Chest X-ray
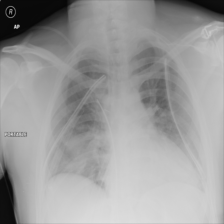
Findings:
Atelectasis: negative
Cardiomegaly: negative
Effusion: negative
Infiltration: negative
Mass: negative
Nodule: negative
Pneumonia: negative
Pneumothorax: negative
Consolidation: negative
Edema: negative
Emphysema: negative
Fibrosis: negative
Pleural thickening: negative
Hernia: negative